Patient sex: F
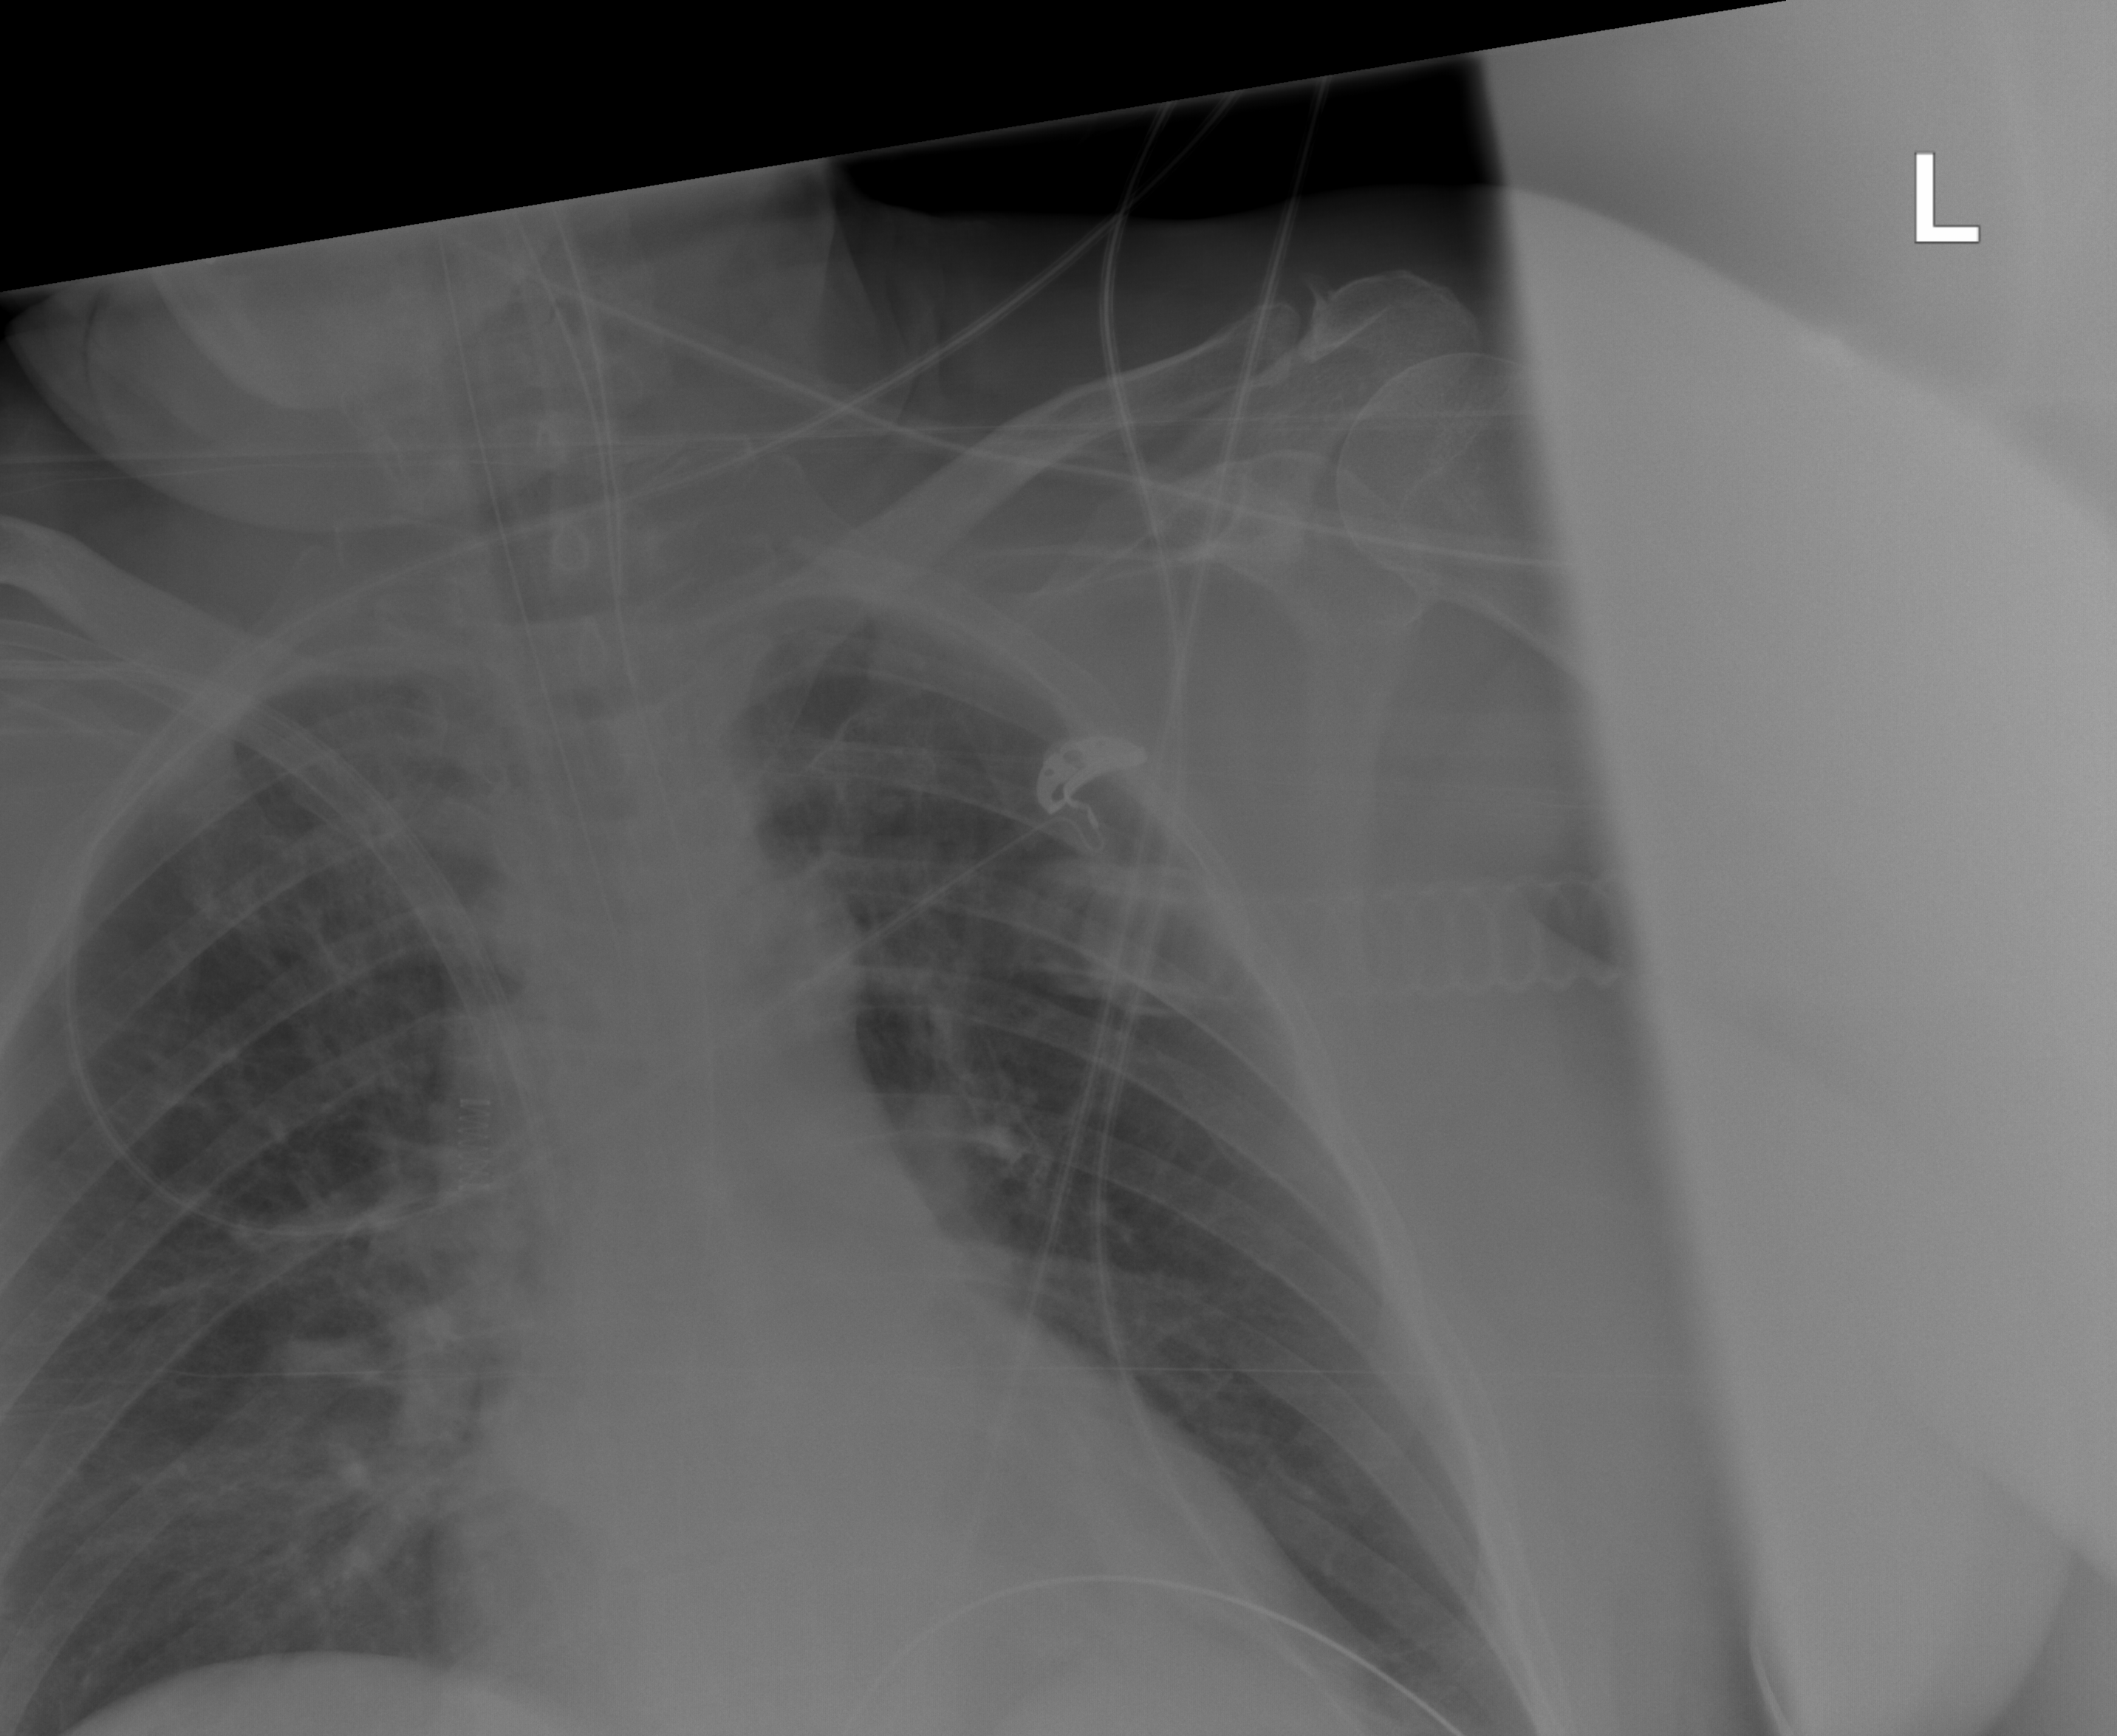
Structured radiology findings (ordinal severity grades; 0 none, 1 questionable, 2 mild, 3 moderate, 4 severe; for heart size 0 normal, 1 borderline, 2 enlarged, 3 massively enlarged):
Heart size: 0
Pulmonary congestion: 2
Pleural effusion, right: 0
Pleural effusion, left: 0
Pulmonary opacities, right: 0
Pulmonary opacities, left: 0
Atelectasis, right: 0
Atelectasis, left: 0